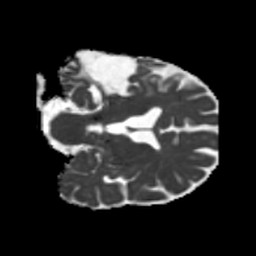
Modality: MD
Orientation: coronal
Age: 58
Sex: male
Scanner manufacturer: siemens
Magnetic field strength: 3 T
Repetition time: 5.25 s
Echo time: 0.08 s